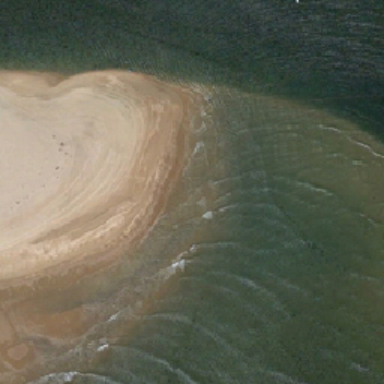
Yellow beaches are surrounded by green oceans .